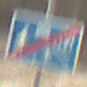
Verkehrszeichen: EndeVerkehrsberuhigterBereich
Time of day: MorningAfternoon
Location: Outdoor (Nature)
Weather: PartlyCloudy
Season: Winter
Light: Natural